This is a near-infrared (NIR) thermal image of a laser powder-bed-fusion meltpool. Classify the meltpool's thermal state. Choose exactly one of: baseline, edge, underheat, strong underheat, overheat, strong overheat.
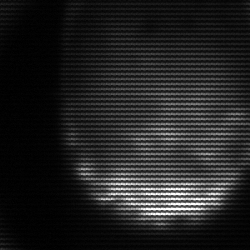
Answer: edge